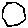
Label: hexagon